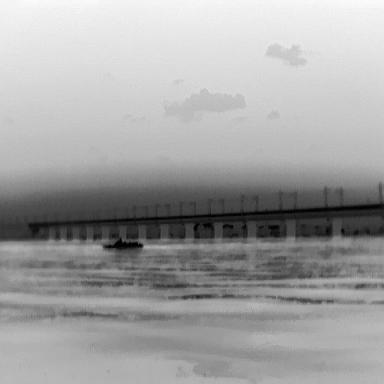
There is a warship in the infrared image.